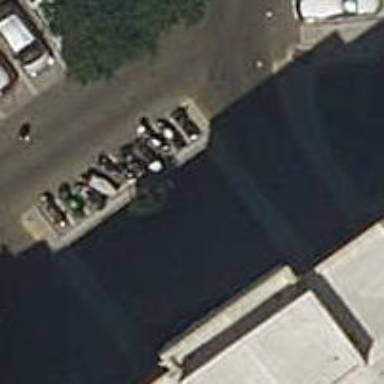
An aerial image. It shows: Motorcycle parking area.